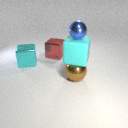
large brown metal sphere in front of large red metal cube